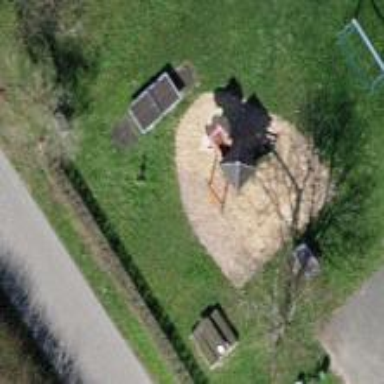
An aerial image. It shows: Playground area for leisure activities on the land.